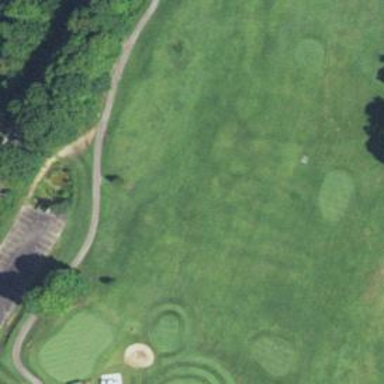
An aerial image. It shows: Driving range for golf on grass.